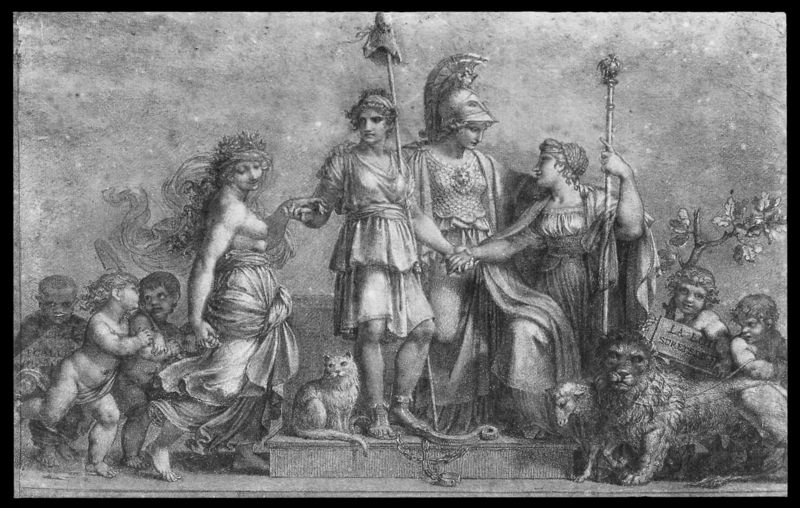
Titel: Die Allegorie der französischen Verfassung, der Gleichheit, des Gesetzes
Künstler: Pierre-Paul Prud’hon
Institution: Privatsammlung
Schlagwörter: baum, blätter, gemälde, gruppe, hand, mann, nackt, weiß, frauen, menschen, brust, frau, grau, hüte, schwarz, zeichnung, blüten, tiere, falten, ast, gewand, kind, blatt, locken, kinder, engel, schrift, liebe, stab, weis, empore, treppe, lanze, soldaten, inschrift, sandalen, platte, podest, katze, schild, lamm, schaf, stangen, zweig, schwarzweiss, knien, stöcke, schlange, helm, hauben, kranz, göttin, rüstung, römer, löwen, antik, eiche, feldherr, löwe, kränze, speer, putti, schaufel, helfen, latein, podium, schwarzweis, backt, zweif, karze